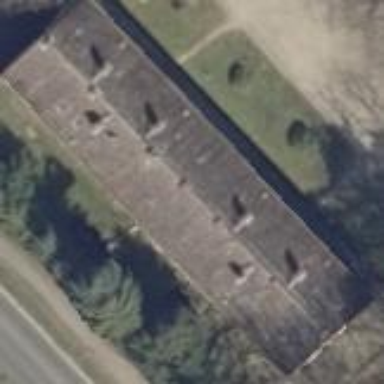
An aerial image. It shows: Gabled roof apartments building.